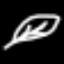
Label: leaf